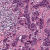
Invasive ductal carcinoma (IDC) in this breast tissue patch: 0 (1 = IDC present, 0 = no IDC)